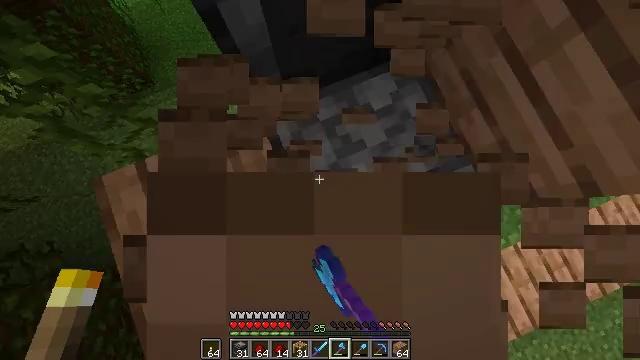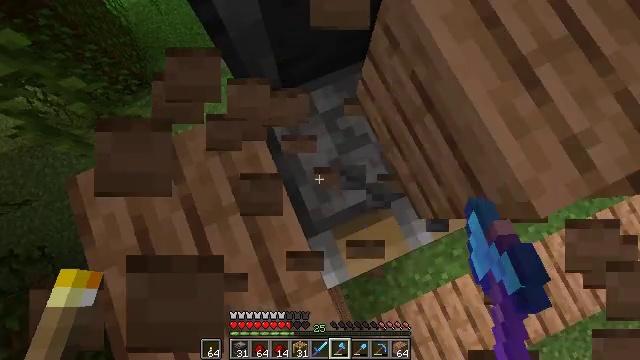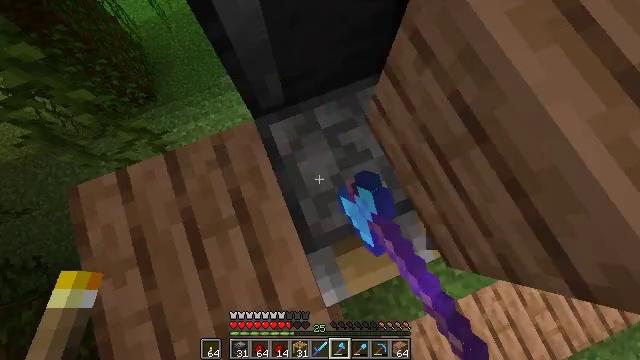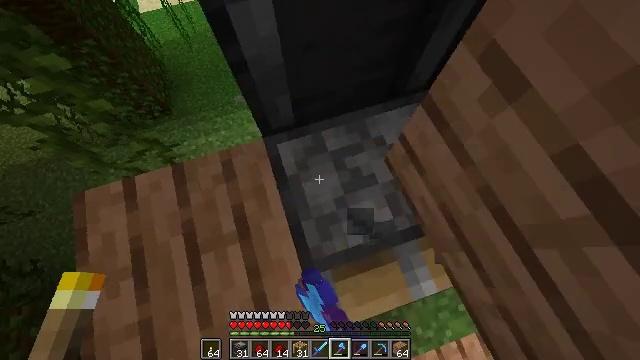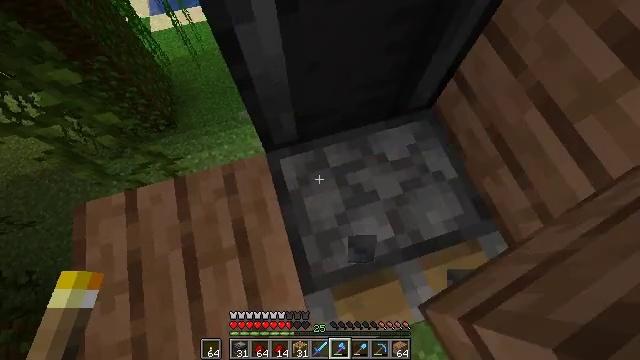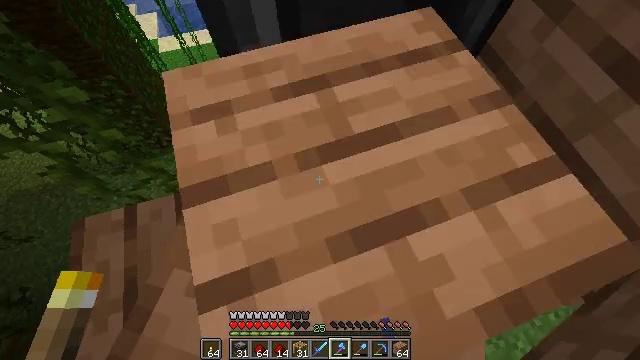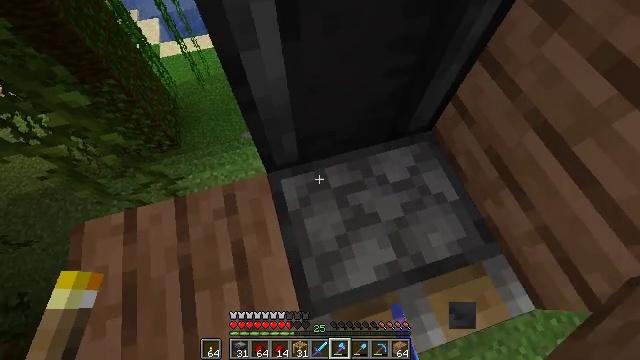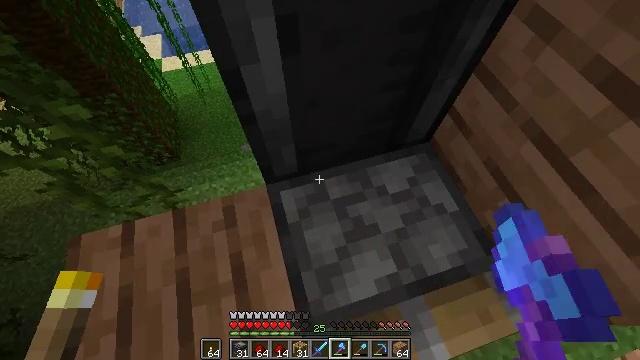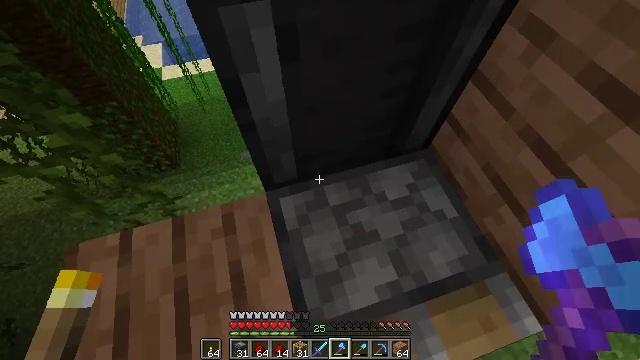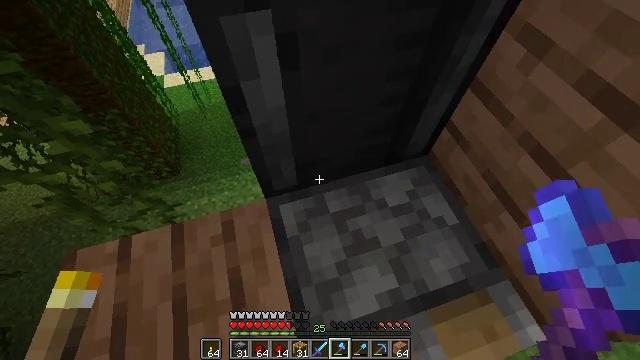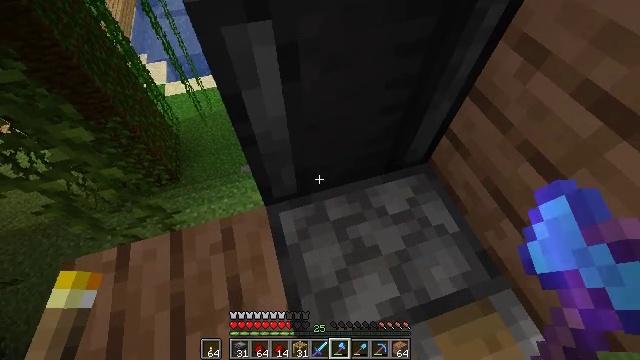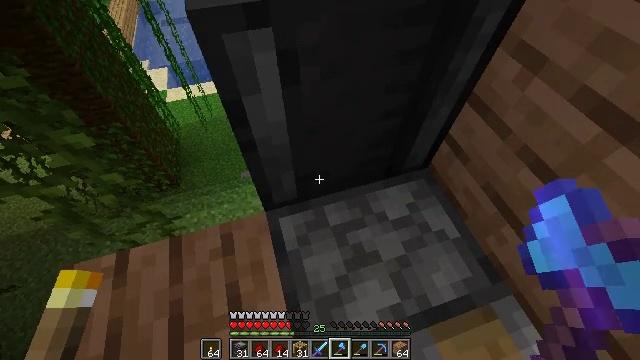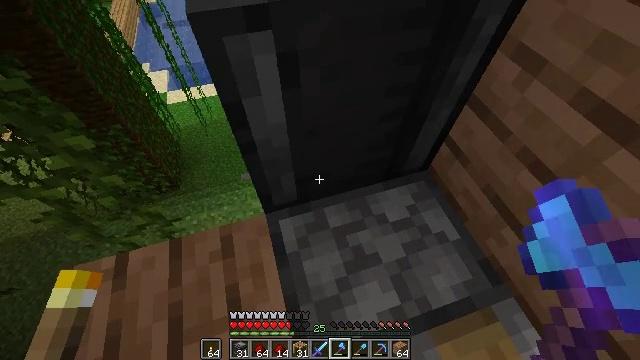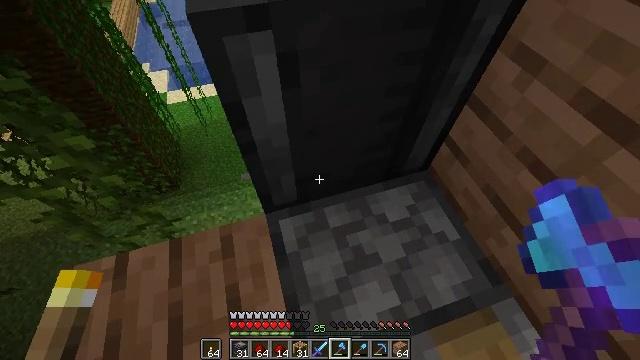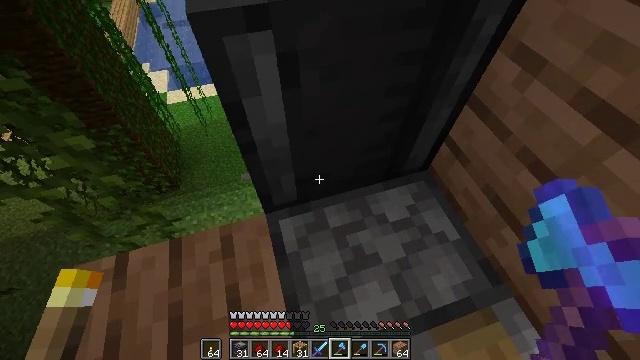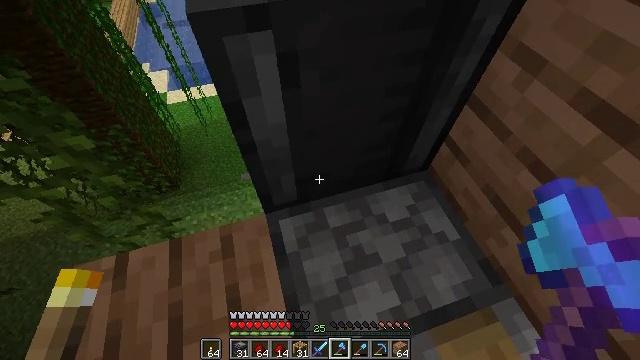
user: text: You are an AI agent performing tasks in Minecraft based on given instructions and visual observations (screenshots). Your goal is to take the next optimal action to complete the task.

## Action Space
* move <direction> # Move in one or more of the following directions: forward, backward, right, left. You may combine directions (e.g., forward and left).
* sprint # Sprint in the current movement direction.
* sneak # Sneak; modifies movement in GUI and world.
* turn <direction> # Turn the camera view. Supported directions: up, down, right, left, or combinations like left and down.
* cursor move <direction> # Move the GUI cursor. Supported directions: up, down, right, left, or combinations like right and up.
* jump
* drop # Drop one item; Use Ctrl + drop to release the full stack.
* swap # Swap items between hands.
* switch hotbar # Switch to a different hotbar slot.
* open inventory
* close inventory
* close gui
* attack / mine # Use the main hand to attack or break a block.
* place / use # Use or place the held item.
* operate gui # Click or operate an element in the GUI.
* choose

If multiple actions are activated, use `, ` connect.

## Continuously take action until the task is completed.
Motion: motion action
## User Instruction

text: Retrieve the observer from a structure.
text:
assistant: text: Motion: sneak, attack / mine
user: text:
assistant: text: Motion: sneak, turn left and up
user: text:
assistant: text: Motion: sneak, turn left and up
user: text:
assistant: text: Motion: sneak, turn left and up
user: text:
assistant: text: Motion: sneak, turn up
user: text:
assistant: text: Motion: sneak
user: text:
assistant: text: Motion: sneak, turn up
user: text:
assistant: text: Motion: sneak, turn up
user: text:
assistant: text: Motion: sneak, turn up
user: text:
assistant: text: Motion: sneak, turn up
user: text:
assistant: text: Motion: sneak, turn up
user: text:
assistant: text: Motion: sneak
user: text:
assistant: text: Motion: sneak
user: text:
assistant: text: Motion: sneak
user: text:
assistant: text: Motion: sneak
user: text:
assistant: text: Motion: sneak
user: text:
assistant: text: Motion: sneak
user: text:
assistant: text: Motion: sneak
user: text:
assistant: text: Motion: sneak
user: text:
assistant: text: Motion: sneak
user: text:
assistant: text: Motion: sneak
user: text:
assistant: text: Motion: sneak
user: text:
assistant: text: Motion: sneak
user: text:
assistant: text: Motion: sneak
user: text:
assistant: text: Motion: sneak
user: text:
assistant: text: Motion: sneak
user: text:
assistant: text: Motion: sneak
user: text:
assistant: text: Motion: sneak
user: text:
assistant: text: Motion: sneak
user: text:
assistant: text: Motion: sneak